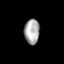
Tissue: prostate
Cell type: T cells
Senescence score: 0.7105
Nuclear area (px): 374
Mean DAPI intensity: 168.441